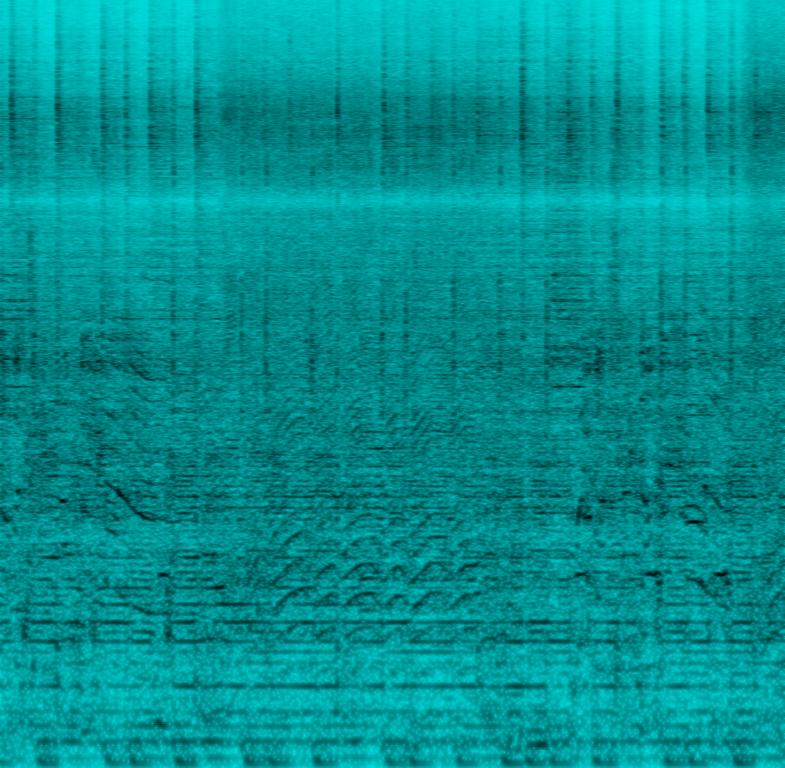
This is the live performance of a hard rock piece. There is a male vocal who is shouting at the crowd while revving up a chainsaw. The electric guitar is playing the melody while the bass guitar is playing in the background. The acoustic drums are playing a simple blues rock beat. The atmosphere is aggressive.